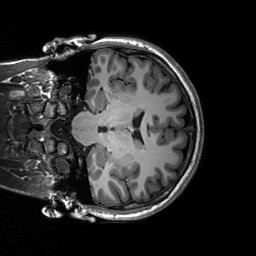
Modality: T1w
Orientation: coronal
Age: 24
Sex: female
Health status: healthy
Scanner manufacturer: siemens
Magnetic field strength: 3 T
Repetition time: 2.3 s
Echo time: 0.00236 s